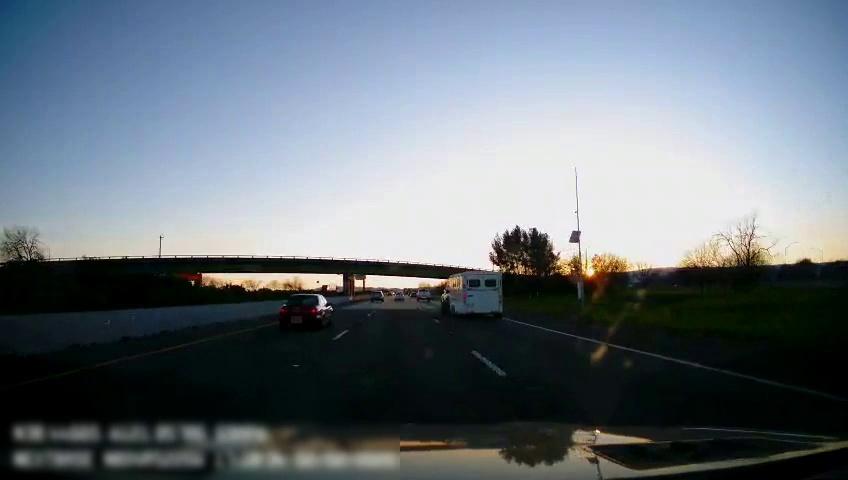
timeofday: Dusk/Dawn/Twilight
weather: Sunny
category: Drivable Space
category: Vehicles | Truck
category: Vehicles | Truck
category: Vehicles | Truck
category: Vehicles | Other LV
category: Vehicles | SUV
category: Vehicles | Car
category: Vehicles | Car
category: Lanes | Current Lane
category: Lanes | Alternate Lane
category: Lanes | Alternate Lane
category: Lanes | Alternate Lane